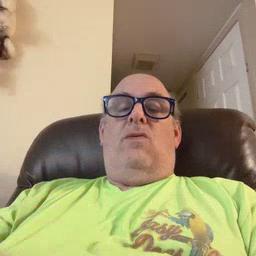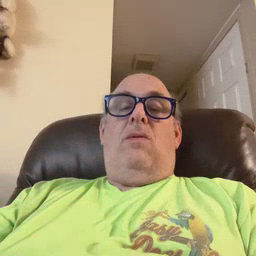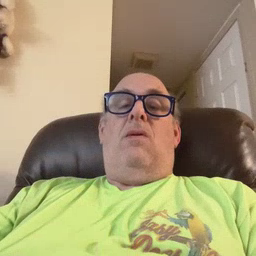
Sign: hungry